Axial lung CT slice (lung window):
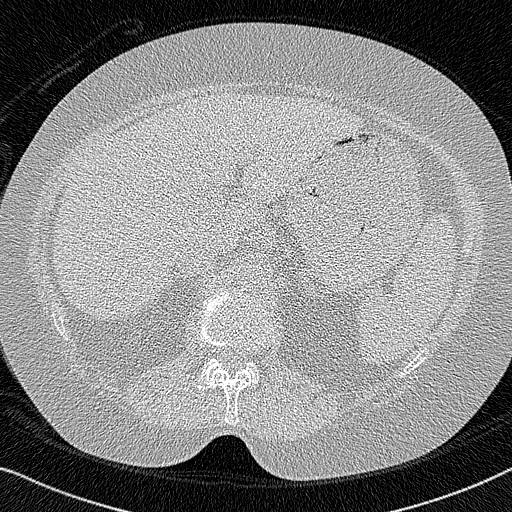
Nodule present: no